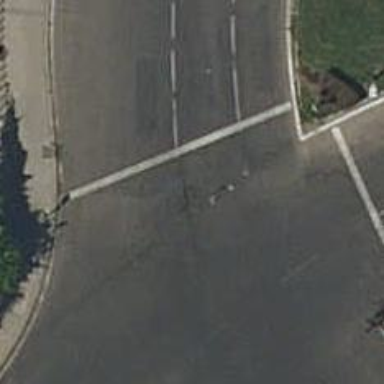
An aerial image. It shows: Residential road with asphalt surface.